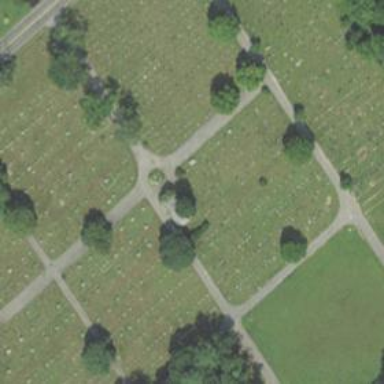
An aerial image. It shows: Cemetery.